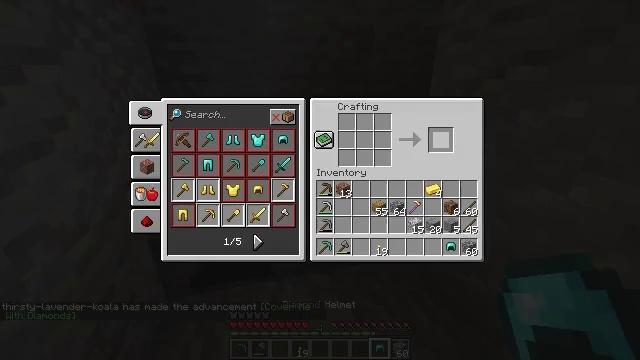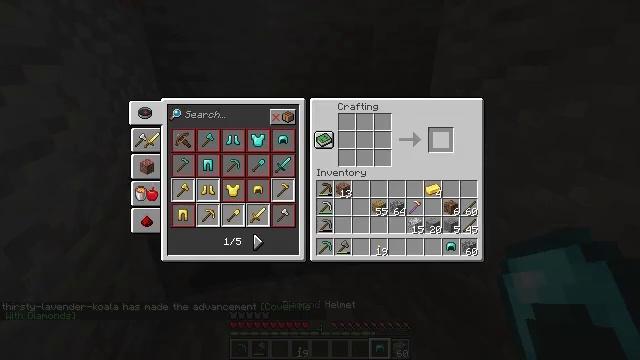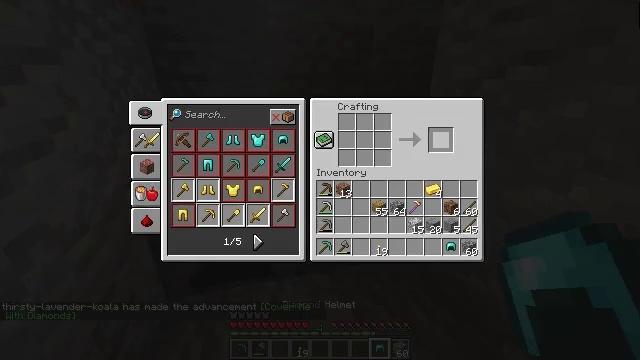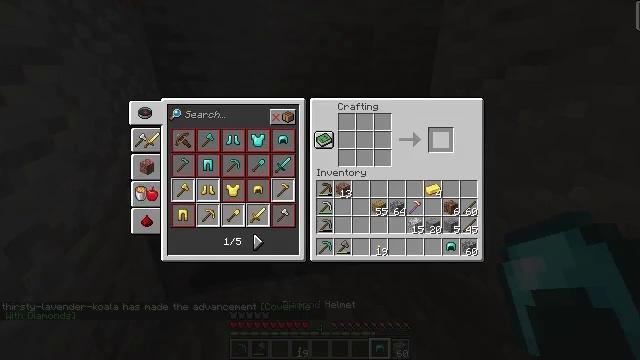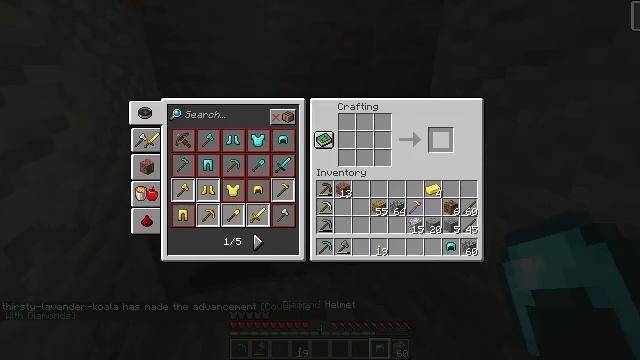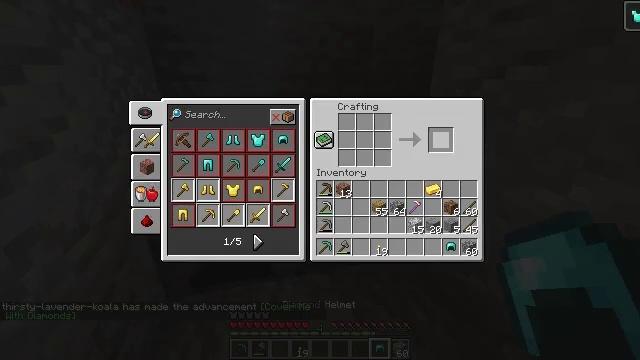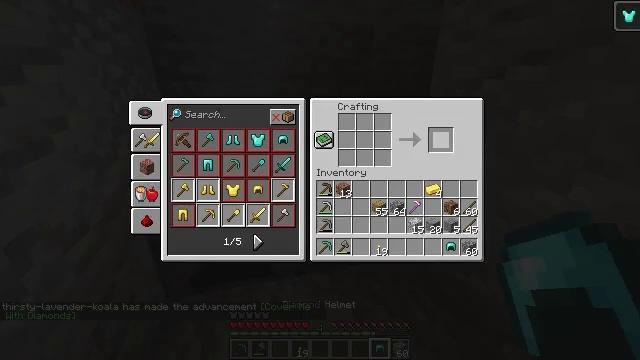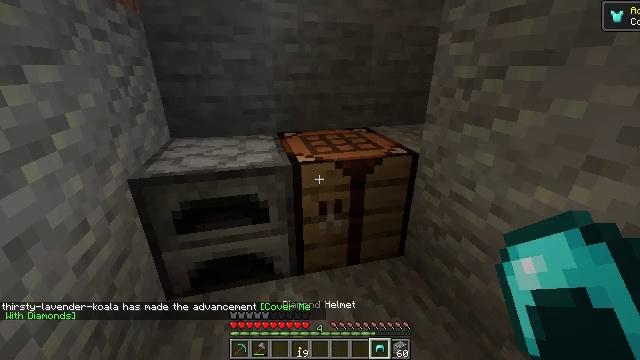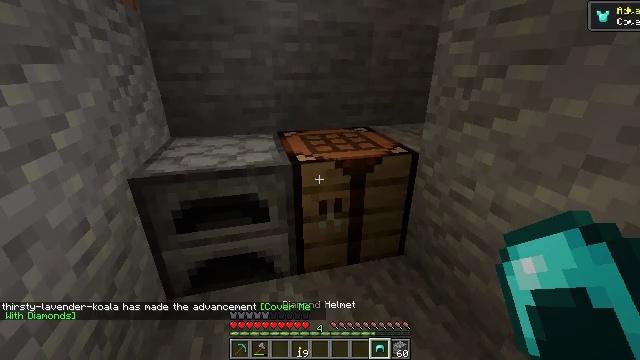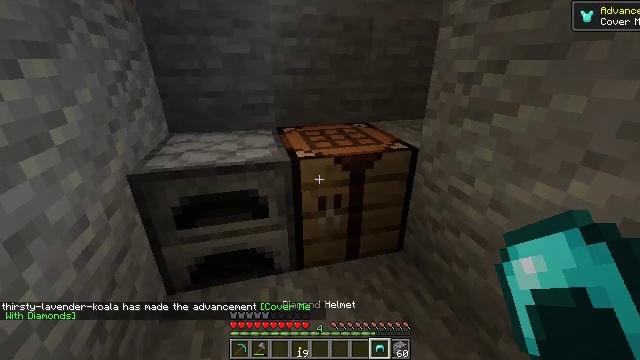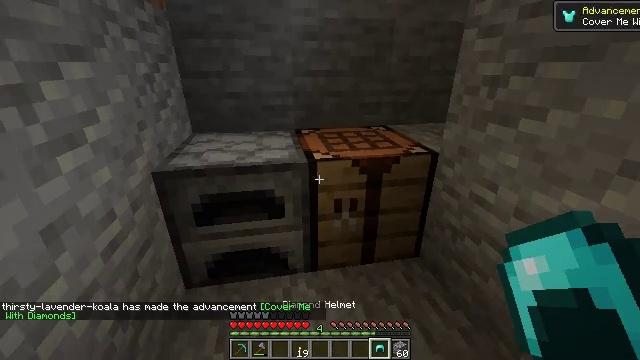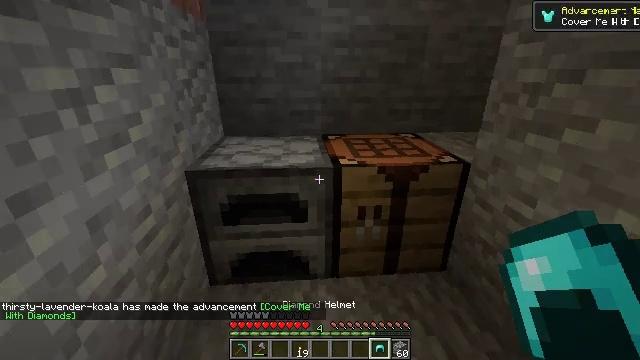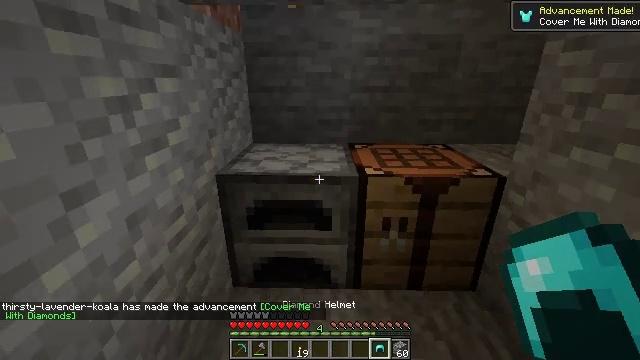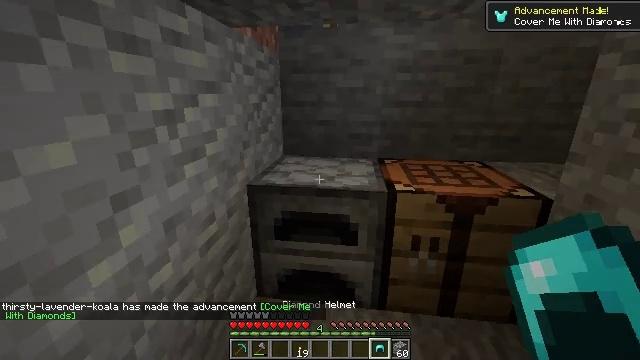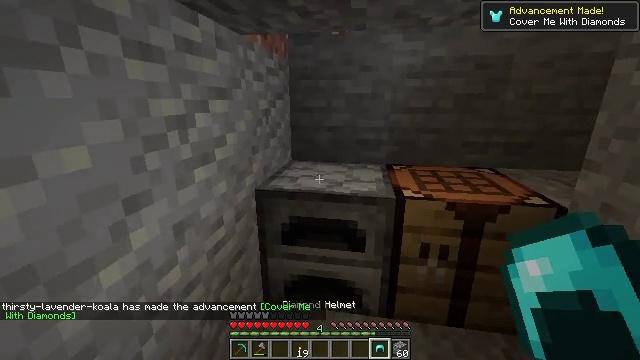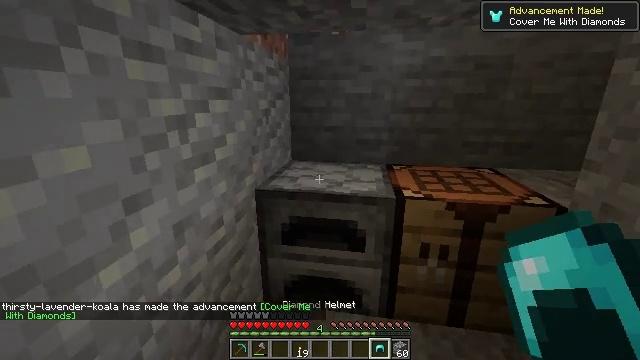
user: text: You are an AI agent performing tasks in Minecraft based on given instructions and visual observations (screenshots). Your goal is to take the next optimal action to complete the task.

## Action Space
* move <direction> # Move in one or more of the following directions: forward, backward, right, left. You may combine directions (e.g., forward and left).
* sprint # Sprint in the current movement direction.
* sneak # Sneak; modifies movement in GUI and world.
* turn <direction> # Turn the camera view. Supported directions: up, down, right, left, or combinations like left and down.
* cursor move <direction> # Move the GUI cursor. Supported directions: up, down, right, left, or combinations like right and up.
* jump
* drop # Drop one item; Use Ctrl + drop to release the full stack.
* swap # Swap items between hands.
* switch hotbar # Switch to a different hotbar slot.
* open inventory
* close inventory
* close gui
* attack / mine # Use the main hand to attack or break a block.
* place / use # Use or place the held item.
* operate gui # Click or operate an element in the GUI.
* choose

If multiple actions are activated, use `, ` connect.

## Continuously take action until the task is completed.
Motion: motion action
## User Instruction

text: Break the furnace to move it.
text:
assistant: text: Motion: open gui
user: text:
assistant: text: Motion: no_op
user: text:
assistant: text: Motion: no_op
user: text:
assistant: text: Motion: no_op
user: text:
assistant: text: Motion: no_op
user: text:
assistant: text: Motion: no_op
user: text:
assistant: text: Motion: no_op
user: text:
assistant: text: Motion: close gui
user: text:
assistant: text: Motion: no_op
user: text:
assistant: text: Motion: turn left
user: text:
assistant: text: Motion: turn left and up
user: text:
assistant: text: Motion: turn left and up
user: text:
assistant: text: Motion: turn left and up
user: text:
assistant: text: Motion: turn left and up
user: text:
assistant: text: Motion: no_op
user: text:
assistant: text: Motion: no_op
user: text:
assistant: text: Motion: no_op
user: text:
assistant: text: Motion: turn right
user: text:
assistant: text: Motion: turn right and up
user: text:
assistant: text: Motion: turn right and up
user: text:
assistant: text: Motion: turn right and up
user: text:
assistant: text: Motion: turn right and up
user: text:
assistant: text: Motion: use / place
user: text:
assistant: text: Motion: use / place
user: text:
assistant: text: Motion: use / place
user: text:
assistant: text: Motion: use / place
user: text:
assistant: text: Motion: no_op
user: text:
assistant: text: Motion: no_op
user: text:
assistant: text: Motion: no_op
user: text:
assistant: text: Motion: no_op